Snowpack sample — Snodgrass Mountain, Crested Butte, Colorado (2/4/25, 12:06 PM MST)
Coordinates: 38.923, -106.968
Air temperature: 35 °F
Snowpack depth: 80 cm
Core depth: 70 cm
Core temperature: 32 °F
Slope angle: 14°, slope face: 78°
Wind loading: low
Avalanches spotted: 0
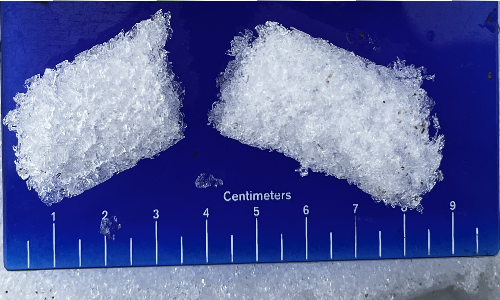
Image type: core
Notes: No avalanches nearby, unusually warm weather for the last month reported by residents, Collected 25 yards from treeline